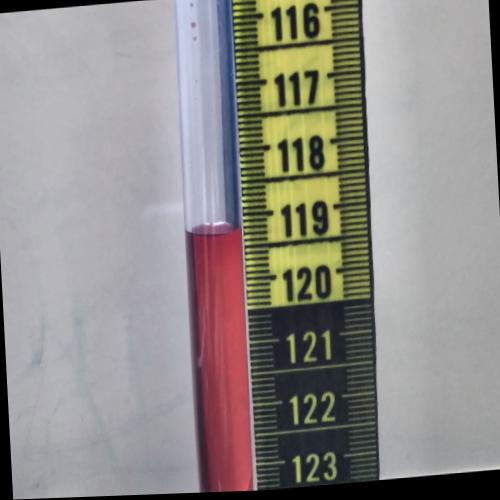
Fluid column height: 119.3 cm